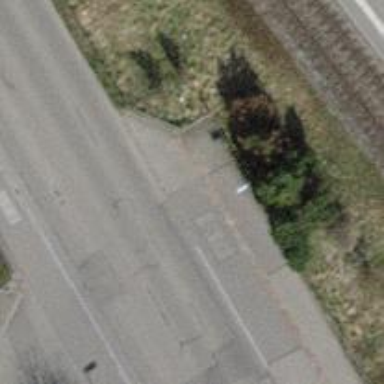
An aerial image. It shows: Bus stop with stop position for public transport.